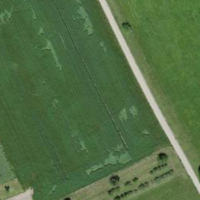
EUNIS habitat code: 52
Species observed at this site:
Passer domesticus